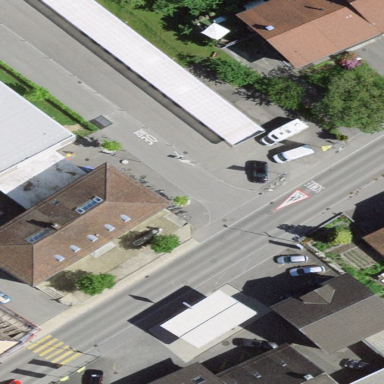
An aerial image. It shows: View of roof of building.